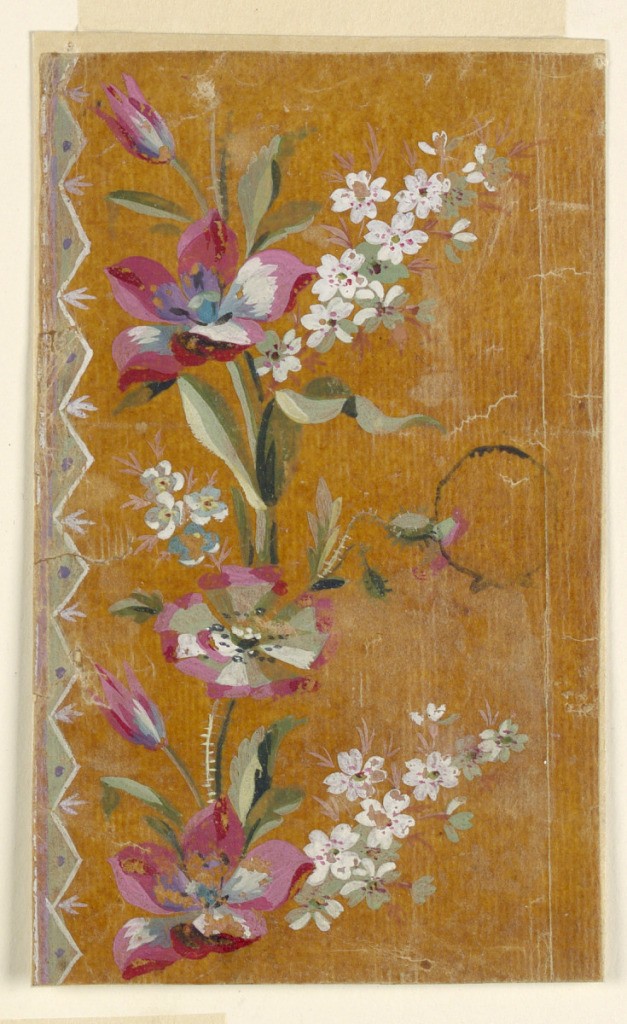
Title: Design for an Embroidered or Woven Border of the "Fabrique de St. Ruf"
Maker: Fabrique de Saint Ruf, Lyon, France
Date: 1800–1825
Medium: Brush and white gouache on glazed tracing paper
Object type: Drawing
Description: A strip and a border of triangular scllops are shown at left. An undulated flower stem rises at right. One and three-quarter repeats are shown.